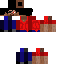
A male human skin with dark skin, wearing brown long hair dressed in a red tshirt and blue pants, featuring a closed mouth.